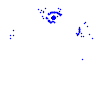
Particle: electron